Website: walmart
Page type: gifting
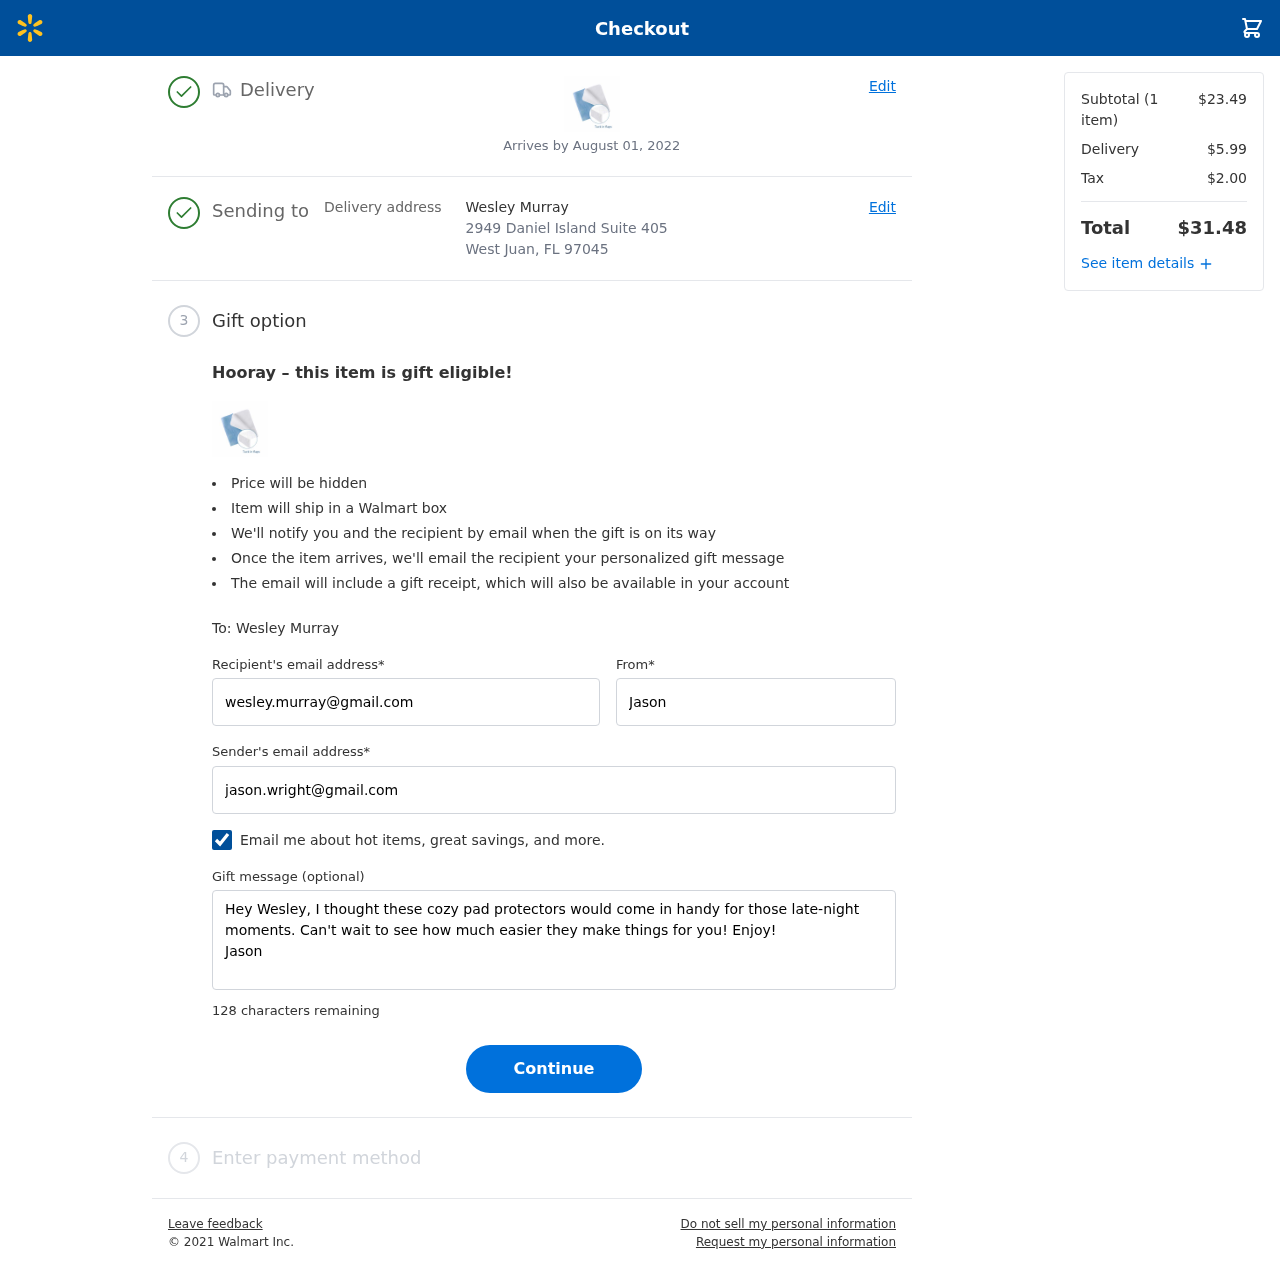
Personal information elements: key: PII_CITY_STATE_ZIP
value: West Juan, FL 97045
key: PII_EMAIL
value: jason.wright@gmail.com
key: PII_FIRSTNAME
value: Jason
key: PII_GIFT_EMAIL
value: wesley.murray@gmail.com
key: PII_GIFT_FULLNAME
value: Wesley Murray
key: PII_GIFT_MESSAGE
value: Hey Wesley, I thought these cozy pad protectors would come in handy for those late-night moments. Can't wait to see how much easier they make things for you! Enjoy!
Jason
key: PII_STREET
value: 2949 Daniel Island Suite 405
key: PII_GIFT_FIRSTNAME
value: Wesley
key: PII_GIFT_LASTNAME
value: Murray
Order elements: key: ORDER_DELIVERY_DATE
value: Arrives by August 01, 2022
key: ORDER_NUM_ITEMS
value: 1
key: ORDER_SUBTOTAL
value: $23.49
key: ORDER_SHIPPING_COST
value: $5.99
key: ORDER_TAX
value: $2.00
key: ORDER_TOTAL
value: $31.48